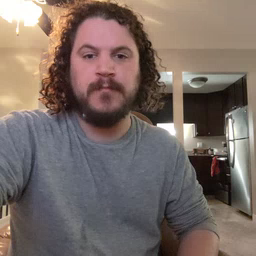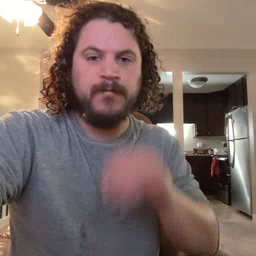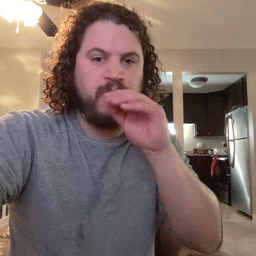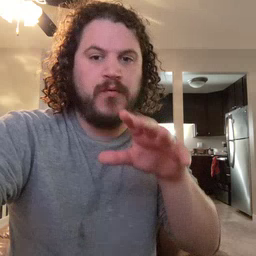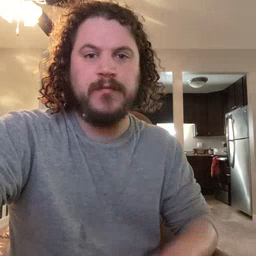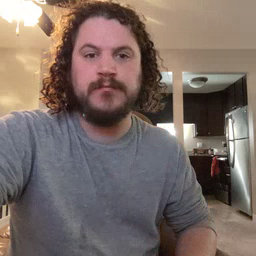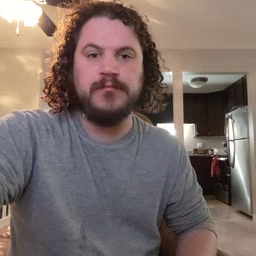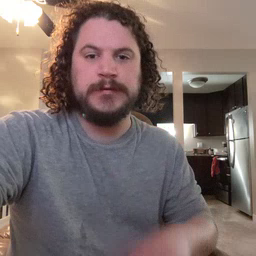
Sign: blow